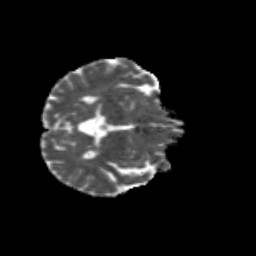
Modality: MD
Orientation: axial
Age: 54
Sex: male
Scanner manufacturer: siemens
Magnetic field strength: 3 T
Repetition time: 4.71 s
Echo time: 0.0906 s